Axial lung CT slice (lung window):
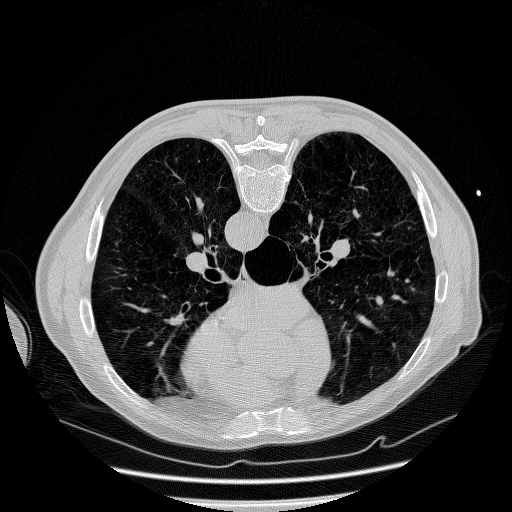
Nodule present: no